Here is the envelope spectrum of one vibration snapshot from a rolling-element bearing, with each characteristic fault-frequency family marked on the frequency axis. Determine the bearing's health state. Answer with exactly one of: normal, inner_race, outer_race, ball.
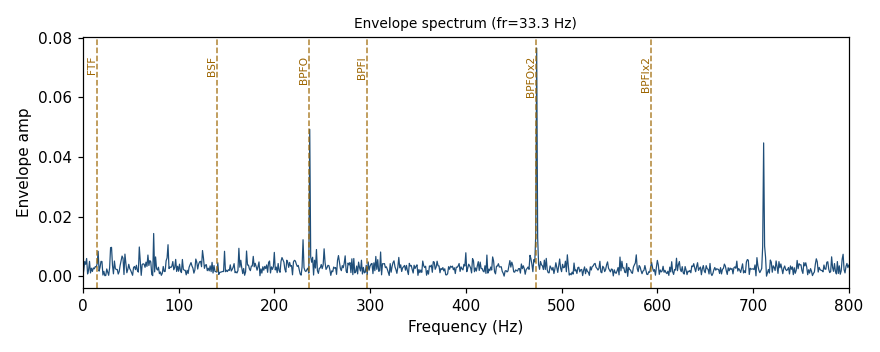
Answer: outer_race